Question: I'm trying to submit an application to the App Store from Xcode,
and I get this error message(s):
>
and
>

is it a (another...) problem with Apple?
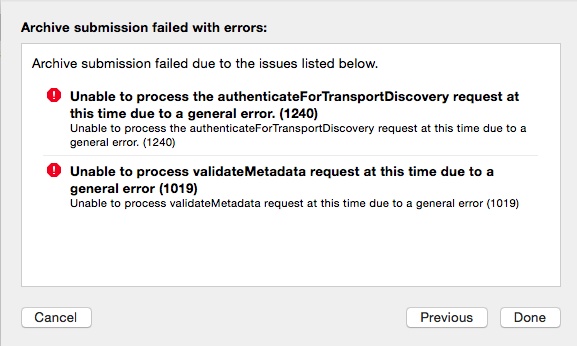
Answer: yeah same problem with me (using Application Loader). Here are my steps to resolve it.
- Sign out and close Application Loader
- Sign in and upload the build again. No need to re-archive app, just on